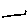
Label: line